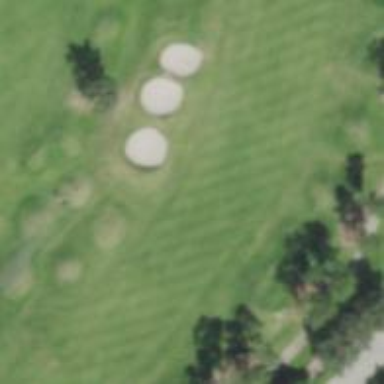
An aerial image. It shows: Golf hole.